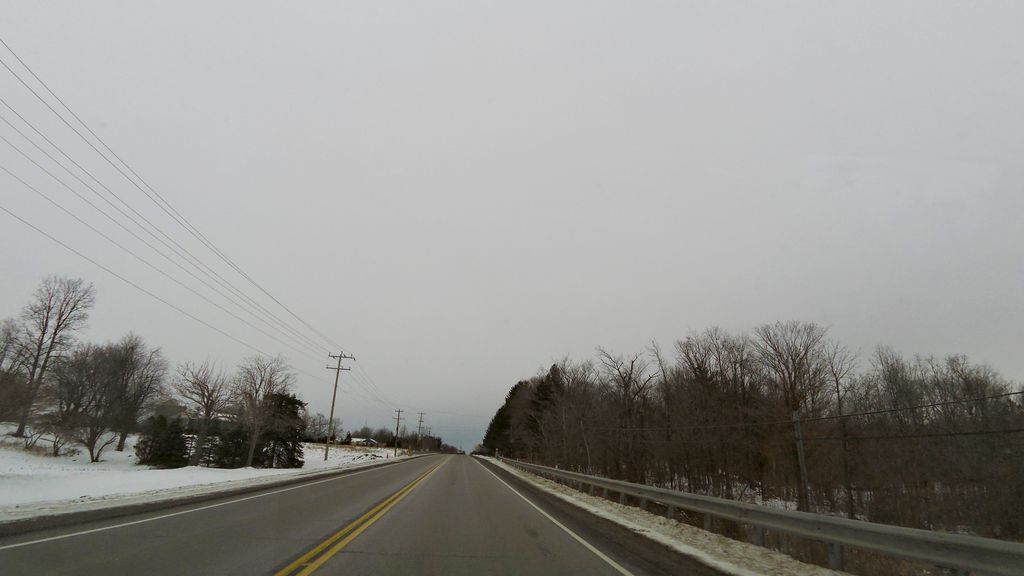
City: hamilton